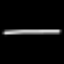
Label: line